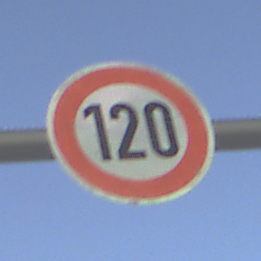
Verkehrszeichen: Geschwindigkeit120
Umgebung: Outdoor, RoadRail
Tageszeit: SunriseSunset
Wetter: Clear
Licht: Natural
Jahreszeit: NotSpecified
Kontrast: HighContrast